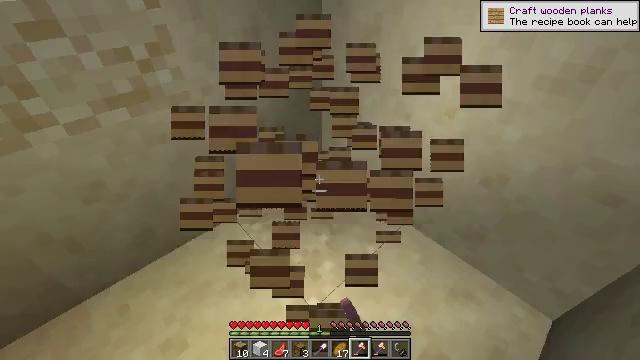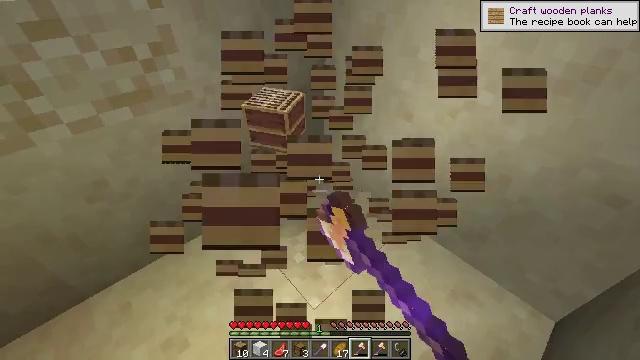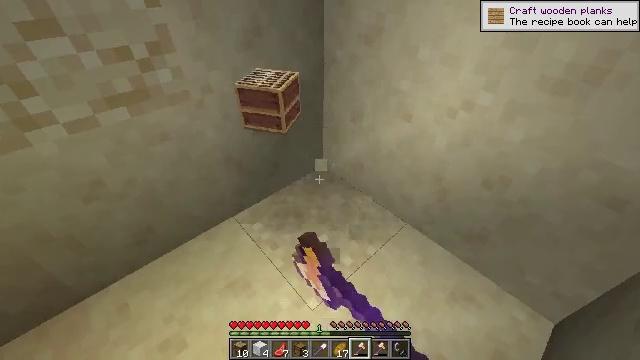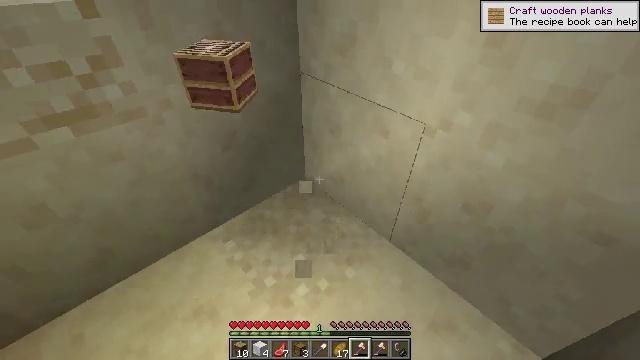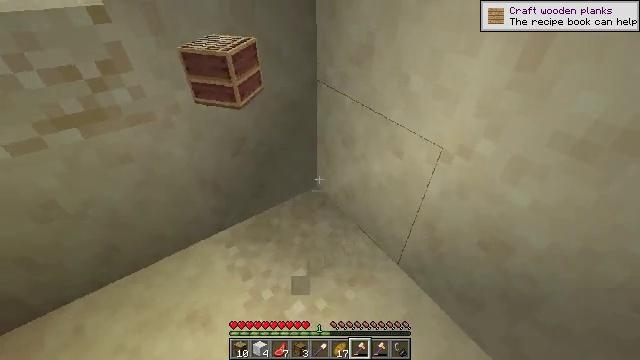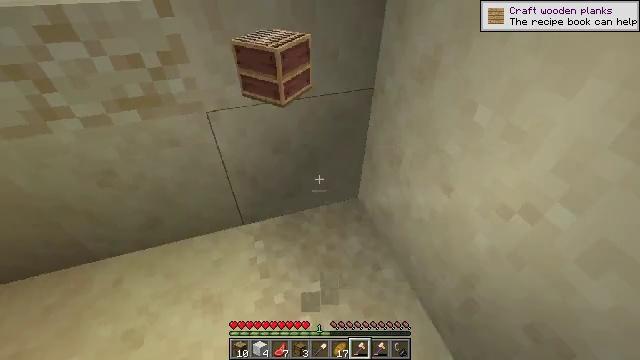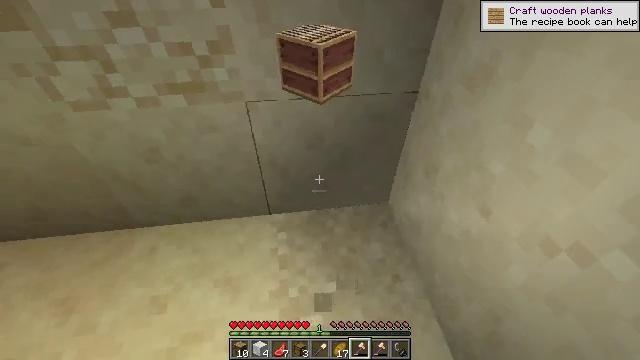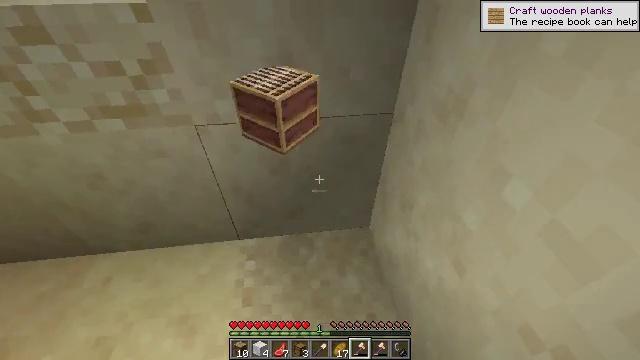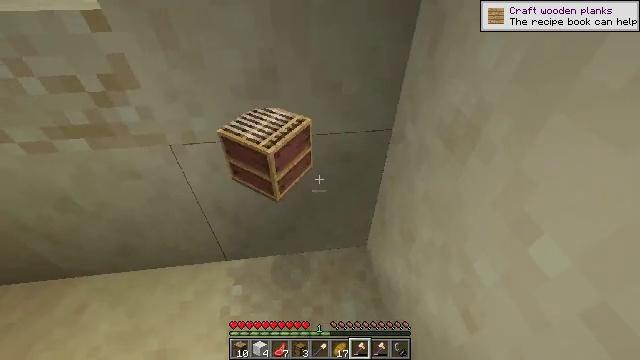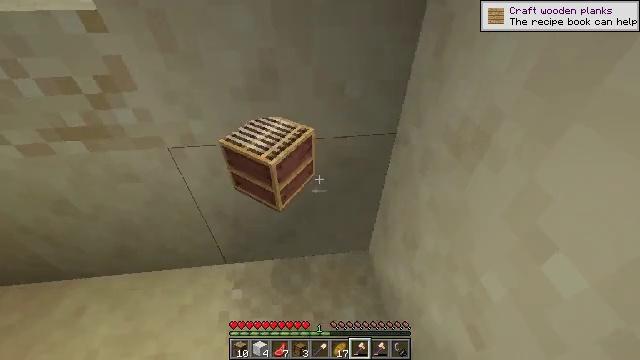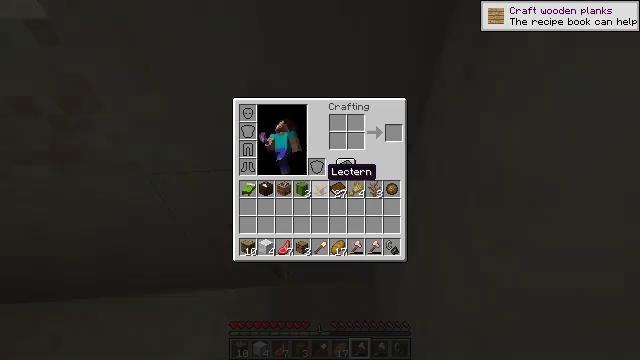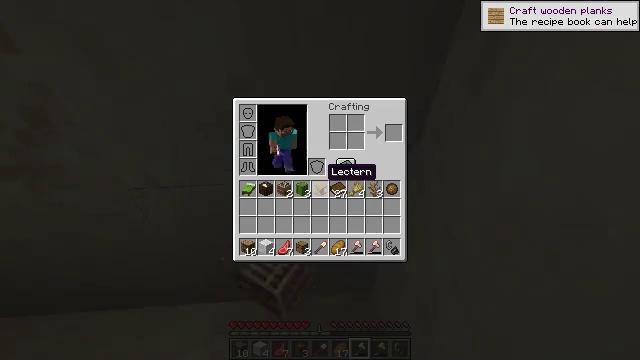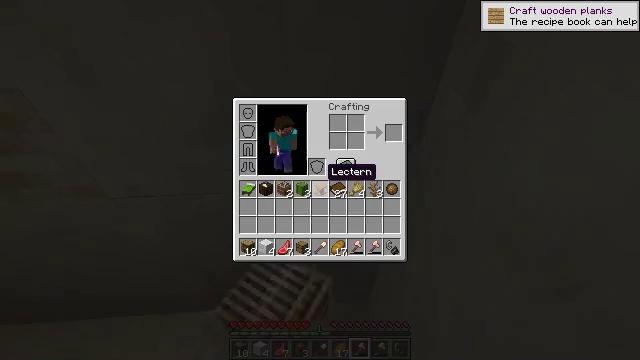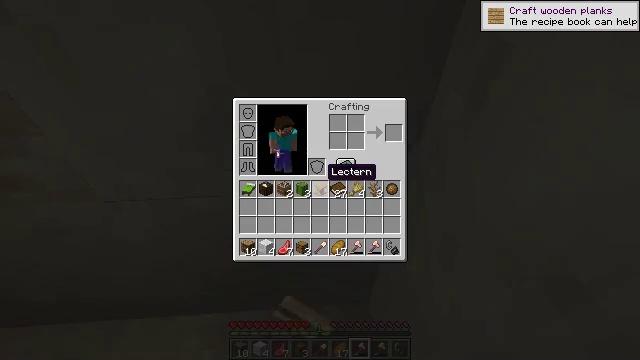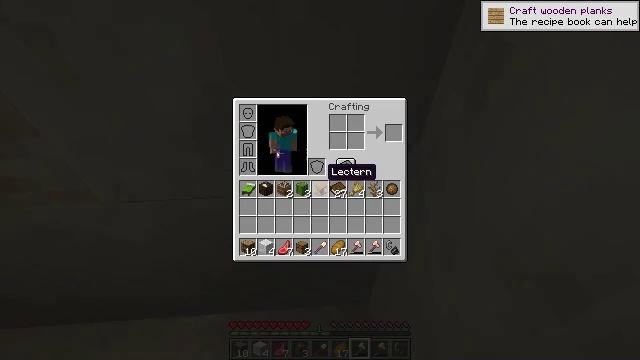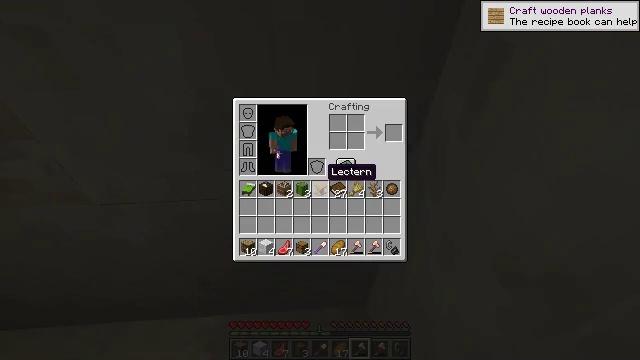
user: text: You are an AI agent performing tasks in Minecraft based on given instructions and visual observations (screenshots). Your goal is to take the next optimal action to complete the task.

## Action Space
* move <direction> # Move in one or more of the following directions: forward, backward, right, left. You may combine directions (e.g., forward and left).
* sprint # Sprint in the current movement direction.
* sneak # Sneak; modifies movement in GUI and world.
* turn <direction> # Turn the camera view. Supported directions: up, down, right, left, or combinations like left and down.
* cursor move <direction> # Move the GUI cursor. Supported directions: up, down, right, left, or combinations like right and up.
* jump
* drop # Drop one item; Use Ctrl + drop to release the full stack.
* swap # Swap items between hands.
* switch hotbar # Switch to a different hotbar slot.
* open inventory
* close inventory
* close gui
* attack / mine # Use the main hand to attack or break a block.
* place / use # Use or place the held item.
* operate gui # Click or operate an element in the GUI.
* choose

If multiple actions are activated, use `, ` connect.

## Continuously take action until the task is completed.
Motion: motion action
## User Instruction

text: Gather hay blocks from the farm.
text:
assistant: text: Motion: attack / mine
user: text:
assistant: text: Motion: move forward and move right, attack / mine
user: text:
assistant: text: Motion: move forward and move right, attack / mine
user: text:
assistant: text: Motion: move forward and move right, turn left
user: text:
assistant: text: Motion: move forward and move right, turn left and down
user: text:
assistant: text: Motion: move forward and move right, turn left and down
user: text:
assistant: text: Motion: move forward
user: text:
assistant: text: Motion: move forward
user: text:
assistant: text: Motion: move forward
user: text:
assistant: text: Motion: move forward, turn left, open inventory
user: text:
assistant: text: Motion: move forward, open inventory
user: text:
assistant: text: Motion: open inventory
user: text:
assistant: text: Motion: no_op
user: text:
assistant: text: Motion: no_op
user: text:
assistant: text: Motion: no_op
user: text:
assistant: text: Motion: no_op
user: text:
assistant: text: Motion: no_op
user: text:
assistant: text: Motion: no_op
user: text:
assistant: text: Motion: cursor move down
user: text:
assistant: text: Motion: no_op
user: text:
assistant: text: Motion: cursor move left and down
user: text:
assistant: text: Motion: cursor move left and down
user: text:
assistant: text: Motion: cursor move left
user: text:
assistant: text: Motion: no_op
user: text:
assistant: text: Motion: cursor move up
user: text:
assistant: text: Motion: cursor move up
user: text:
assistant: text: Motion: cursor move up
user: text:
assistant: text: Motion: no_op
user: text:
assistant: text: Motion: cursor move up
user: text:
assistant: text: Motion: no_op